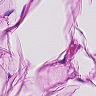
Metastatic tissue present: no